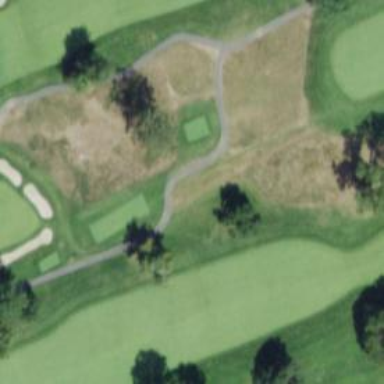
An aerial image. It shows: Footway that resembles golf path.